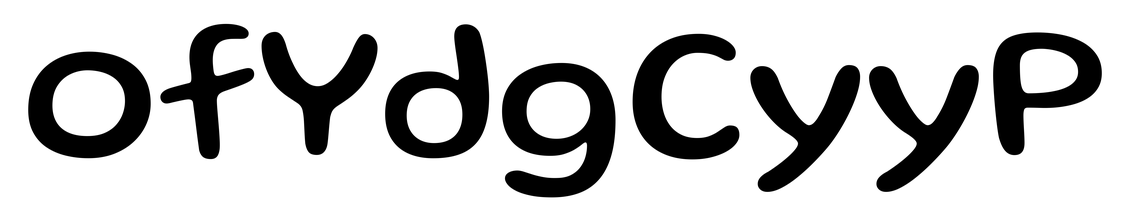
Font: Gluten_Regular